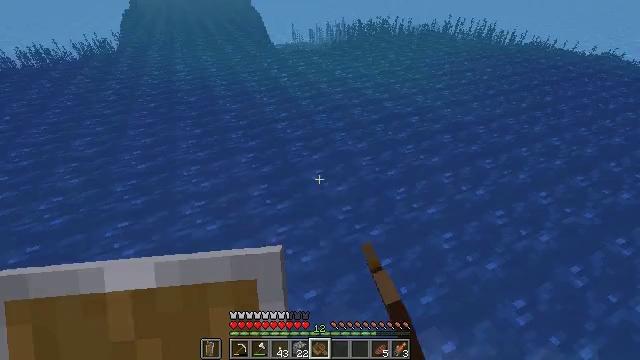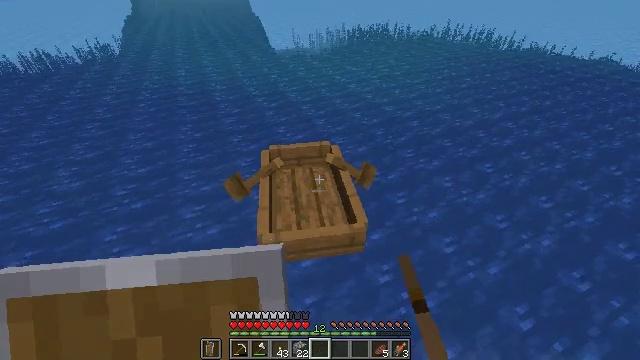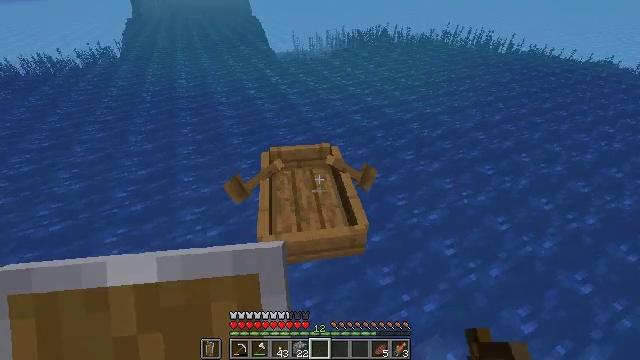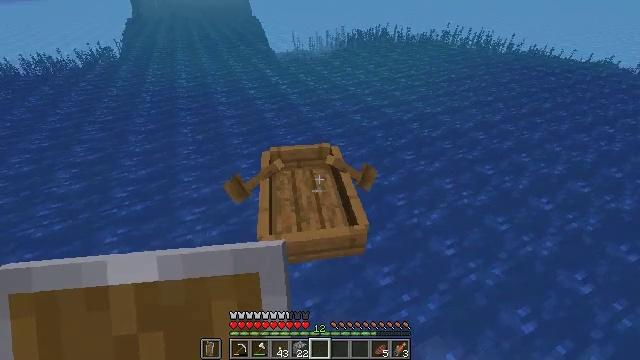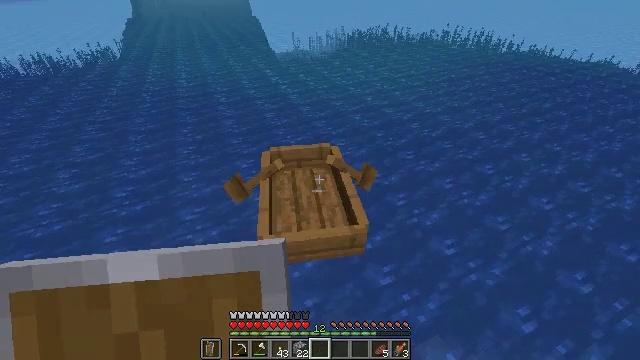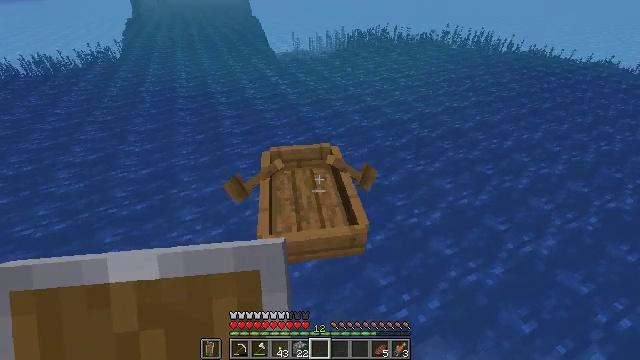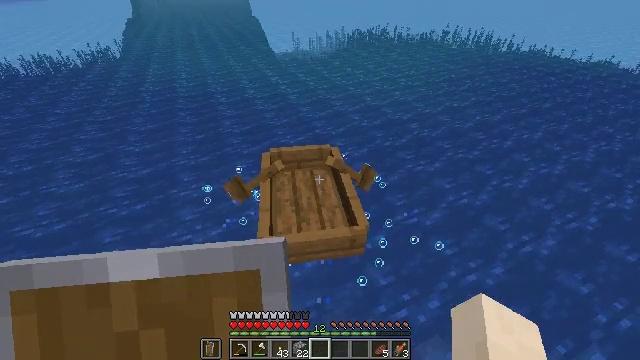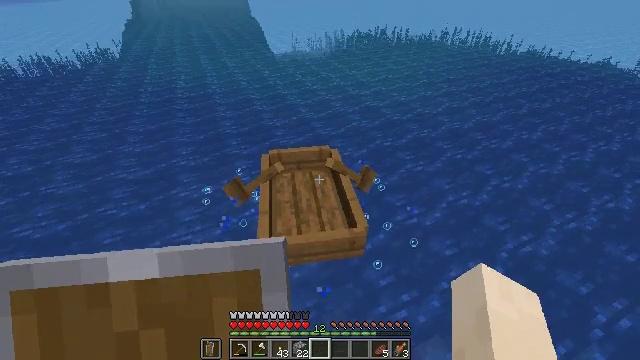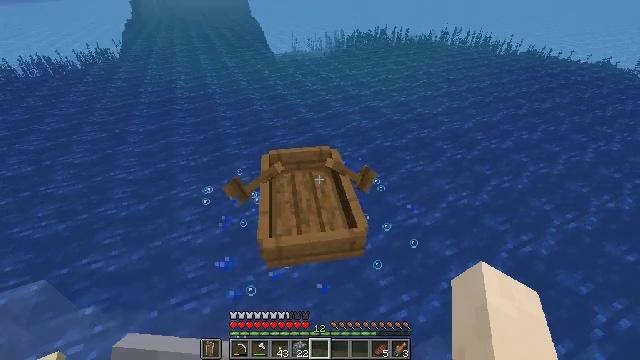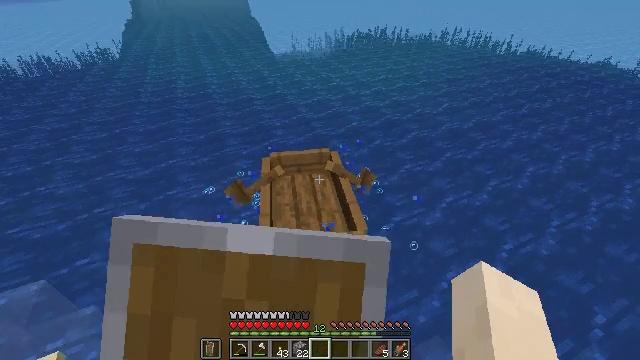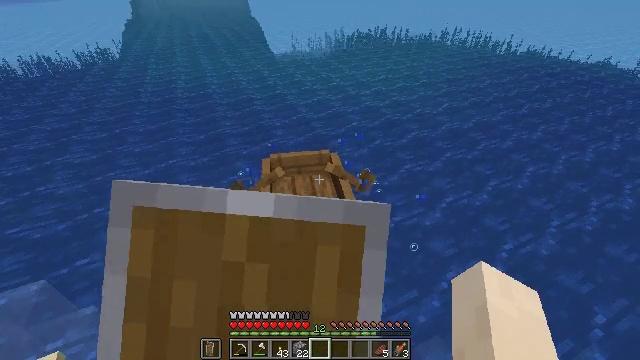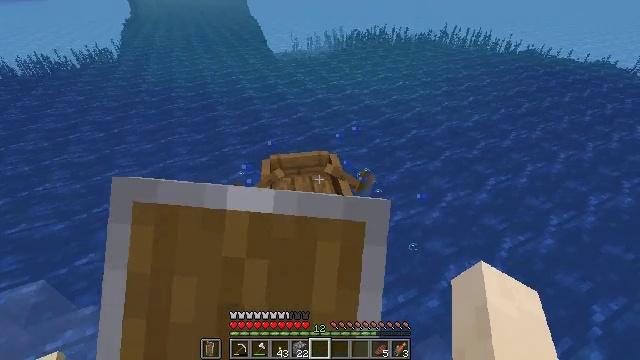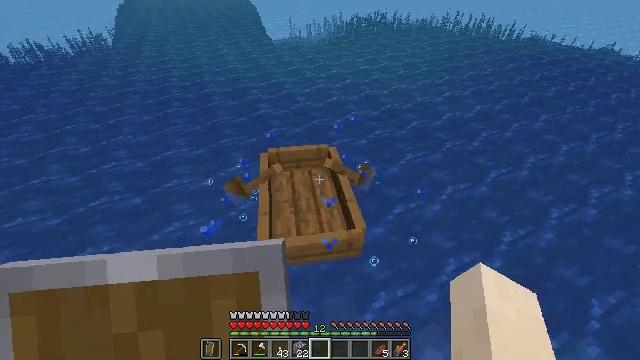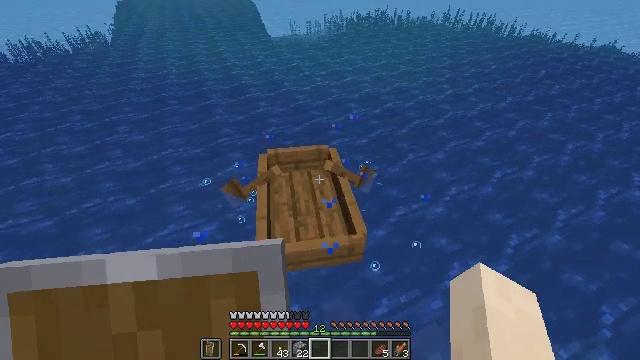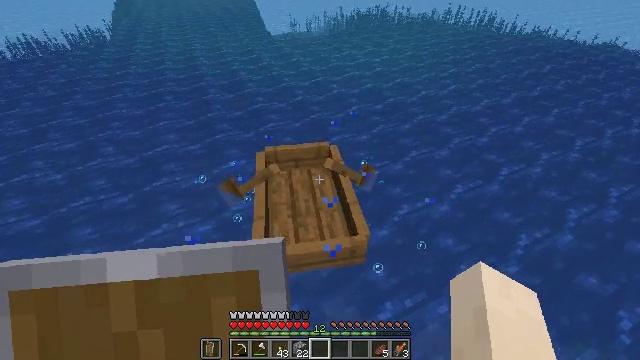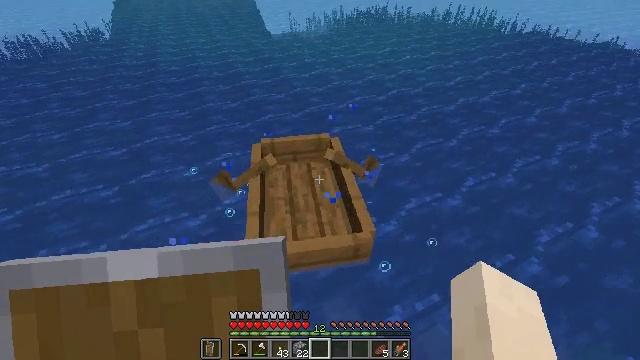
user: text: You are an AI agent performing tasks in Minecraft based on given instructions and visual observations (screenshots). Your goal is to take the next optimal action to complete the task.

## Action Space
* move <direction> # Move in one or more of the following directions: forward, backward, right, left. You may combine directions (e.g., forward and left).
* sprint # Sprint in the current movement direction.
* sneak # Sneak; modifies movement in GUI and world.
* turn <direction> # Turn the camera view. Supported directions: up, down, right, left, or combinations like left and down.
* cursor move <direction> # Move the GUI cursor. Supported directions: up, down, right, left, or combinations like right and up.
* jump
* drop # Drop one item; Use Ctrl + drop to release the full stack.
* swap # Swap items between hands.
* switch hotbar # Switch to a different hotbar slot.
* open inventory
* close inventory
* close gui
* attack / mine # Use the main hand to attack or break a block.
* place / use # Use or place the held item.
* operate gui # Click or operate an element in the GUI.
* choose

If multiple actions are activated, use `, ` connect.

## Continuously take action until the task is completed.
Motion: motion action
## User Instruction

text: Gather tall seagrass in the sea.
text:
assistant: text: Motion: no_op
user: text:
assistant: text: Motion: no_op
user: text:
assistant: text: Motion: no_op
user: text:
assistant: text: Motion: no_op
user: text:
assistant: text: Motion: no_op
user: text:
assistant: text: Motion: no_op
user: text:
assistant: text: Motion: no_op
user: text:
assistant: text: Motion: use / place
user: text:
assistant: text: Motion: use / place
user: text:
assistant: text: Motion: use / place
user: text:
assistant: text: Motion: use / place
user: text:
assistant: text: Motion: move forward, turn down
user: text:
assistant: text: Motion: move forward
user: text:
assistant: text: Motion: move forward
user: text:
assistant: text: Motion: move forward
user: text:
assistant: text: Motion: move forward
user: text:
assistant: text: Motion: move forward
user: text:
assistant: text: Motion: move forward
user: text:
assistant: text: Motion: move forward
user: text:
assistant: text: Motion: move forward
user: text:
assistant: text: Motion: move forward, turn up, use / place
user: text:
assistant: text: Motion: move forward, turn left and up, use / place
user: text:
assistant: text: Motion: move forward, turn left and up
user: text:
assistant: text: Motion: move forward, turn up
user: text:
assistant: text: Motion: move forward, turn up
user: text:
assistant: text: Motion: move forward
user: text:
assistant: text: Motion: move forward
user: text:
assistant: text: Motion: move forward
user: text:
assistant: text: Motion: move forward
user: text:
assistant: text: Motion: move forward